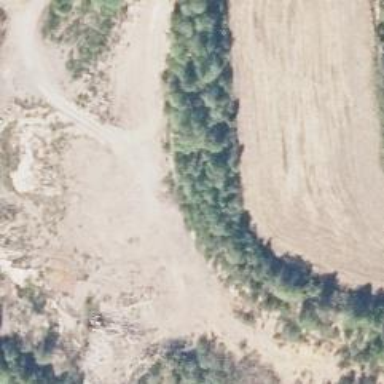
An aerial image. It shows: Quarry area.